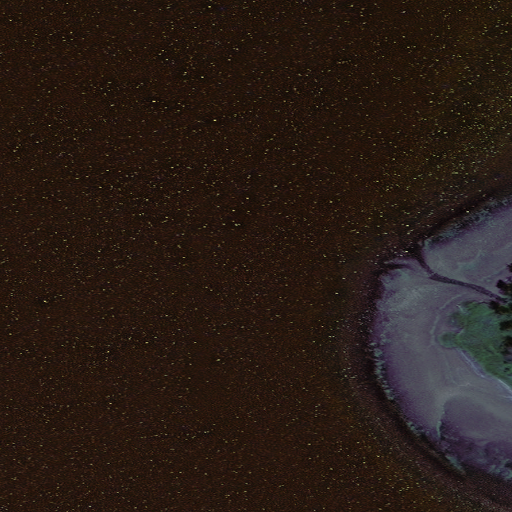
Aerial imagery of cape in Alaska named Dovolno Point containing only unknown